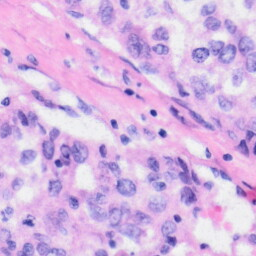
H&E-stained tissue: Liver